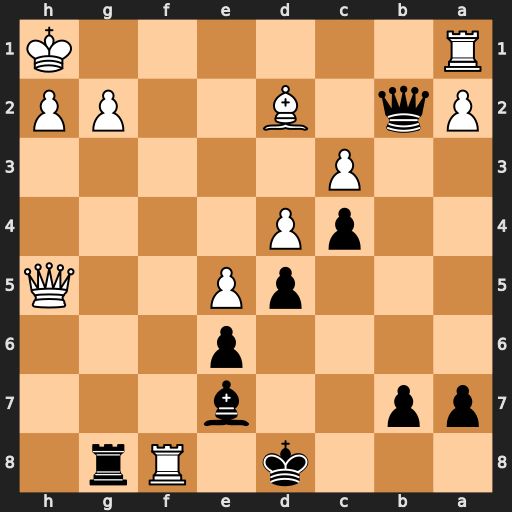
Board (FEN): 3k1Rr1/pp2b3/4p3/3pP2Q/2pP4/2P5/Pq1B2PP/R6K
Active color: b
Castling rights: -
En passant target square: -
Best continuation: Rxf8 Qd1 Rf2